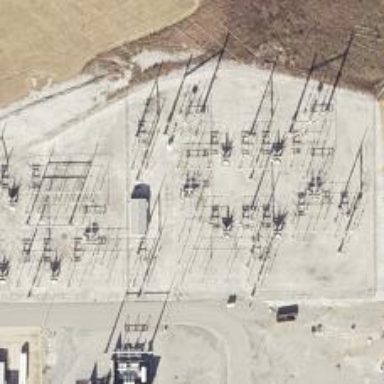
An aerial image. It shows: Switch for power supply.